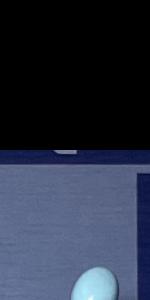
Label: Empty